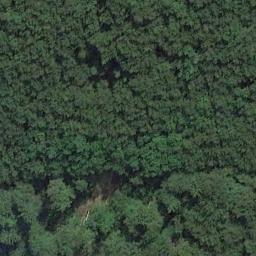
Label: forest